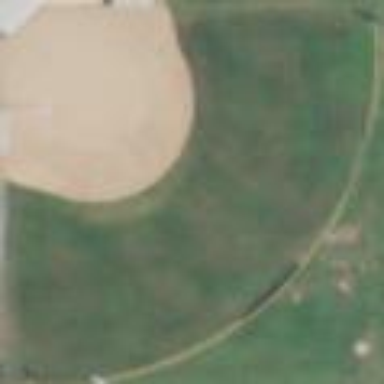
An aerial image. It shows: Softball pitch for leisure land activities.